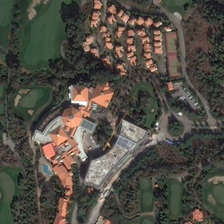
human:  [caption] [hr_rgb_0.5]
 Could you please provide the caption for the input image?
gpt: several red houses and two tennis courts are located in this green peaceful resort .

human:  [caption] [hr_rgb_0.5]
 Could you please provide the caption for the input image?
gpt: houses in the resorts have red roofs  located on lawns and in forests .

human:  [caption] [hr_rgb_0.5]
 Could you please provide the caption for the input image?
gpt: houses in the resorts have red roofs  located on lawns and in forests .

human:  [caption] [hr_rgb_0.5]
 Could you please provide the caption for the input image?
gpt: houses in the resorts have red roofs  located on lawns and in forests .

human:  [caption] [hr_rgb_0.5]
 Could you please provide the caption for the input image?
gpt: some red buildings are surrounded by green trees in a resort area .